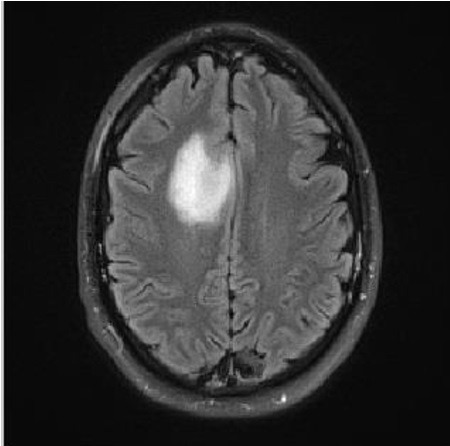
Label: meningioma